Question: I am trying to use multiple Application.OnTime inside my sub and I am getting the unexpected results.
This is what I want to do:
1. Run a sub (testOnTime) every 1 minute using a "recursive" call Inside sub (testOnTime): run "firstSection" 10 seconds after entering the sub (testOnTime) Inside "firstSection": write debug msgs to Excel sheet "MySheet" run "lastSection" 40 seconds after entering the sub (testOnTime) Inside "lastSection": write debug msgs to Excel sheet "MySheet" Write debug msgs to Excel sheet "Mysheet" has sub "testOnTime" run 5 times?: No -> continue , yes -> exit
Code:
'''
Option Explicit
Public rowCnt As Integer
Public Cnt As Integer
Public Const sheetName = "MySheet"
Public Const inc1 = "00:00:40"
Public Const inc2 = "00:00:10"
Public timeStr1 As Date
Public timeStr2 As Date
Public timeStr3 As Date
Public Sub MyMain()
rowCnt = 1
Cnt = 0
Call testOnTime
Worksheets(sheetName).Range("A" & CStr(rowCnt)).Value = "Done"
End Sub
Public Sub testOnTime()
' wait-time for last section
timeStr1 = Format(Now + TimeValue(inc1), "hh:mm:ss")
' wait time for first section
timeStr2 = Format(Now + TimeValue(inc2), "hh:mm:ss")
' wait for 1 minute
timeStr3 = Format(Now + TimeValue("00:01:00"), "hh:mm:ss")
' wait utill 10 seconds
Application.OnTime TimeValue(timeStr2), "firstSection"
' wait utill 40 seconds
Application.OnTime TimeValue(timeStr1), "lastSection"
' debug msgs
Worksheets(sheetName).Range("A" & CStr(rowCnt)).Value = "Outside @ " & CStr(timeStr3)
Worksheets(sheetName).Range("B" & CStr(rowCnt)).Value = CStr(rowCnt)
Worksheets(sheetName).Range("C" & CStr(rowCnt)).Value = CStr(Cnt)
rowCnt = rowCnt + 1
Cnt = Cnt + 1
If Cnt < 5 Then
' wait until Now + 1 min
Application.OnTime TimeValue(timeStr3), "testOnTime"
End If
End Sub
Public Sub firstSection()
' debug msgs for first section
Worksheets(sheetName).Range("A" & CStr(rowCnt)).Value = "In first section @ " & CStr(timeStr2)
Worksheets(sheetName).Range("B" & CStr(rowCnt)).Value = CStr(rowCnt)
Worksheets(sheetName).Range("C" & CStr(rowCnt)).Value = CStr(Cnt)
rowCnt = rowCnt + 1
End Sub
Public Sub lastSection()
' debug msgs for first section
Worksheets(sheetName).Range("A" & CStr(rowCnt)).Value = "In last section @ " & CStr(timeStr1)
Worksheets(sheetName).Range("B" & CStr(rowCnt)).Value = CStr(rowCnt)
Worksheets(sheetName).Range("C" & CStr(rowCnt)).Value = CStr(Cnt)
rowCnt = rowCnt + 1
End Sub
'''

1. Why does "Outside..." get written first to the excel sheet, when it is supposed to be last instruction inside the macro?
2. Why does the macro output "two" msgs of the same thing when it should be outputting only once?
3. Is there a better way of acheiving my desired goal without use of "OnTime"?
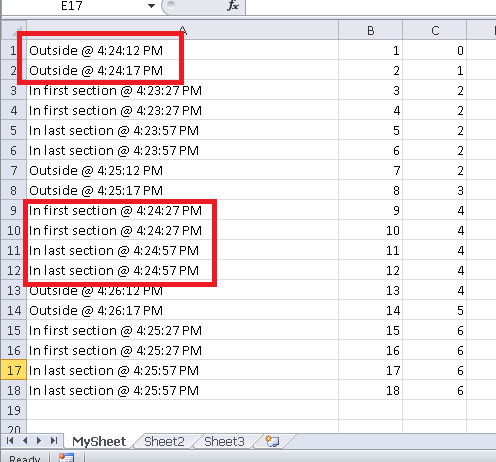
Answer: I ran the code and I think it ran correctly - I must confess I'm a little confused as to what its goal is. I didn't see any doubling up of the messages.
I was able to engineer a doubling of the messages by running the macro twice - excel is happy to let it run twice and you get a doubling of the messages then. Is this what caused the problem?
I think you are misunderstanding how Application.OnTime runs - it is a non-blocking call so it creates the future call to the specified subroutine and then continues - this is why the "outside" message is being displayed first. I think it is also why the "Done" message is displayed immediately until it gets over-written.
Hope this helps